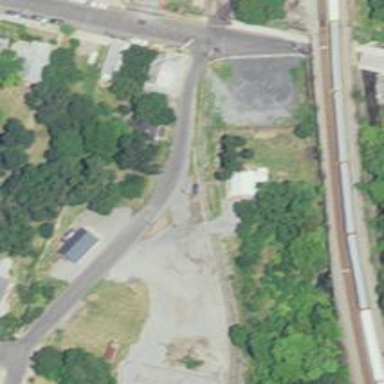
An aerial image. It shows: Rail spur service.